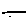
Label: line